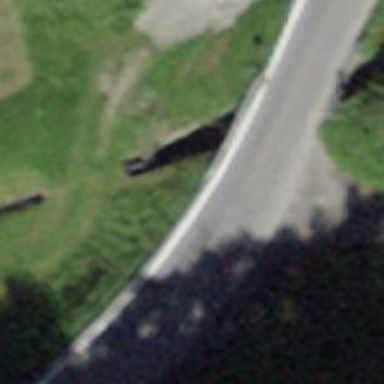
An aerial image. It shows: Culvert tunnel underneath ditch.